五年级 · 画法几何学
观察

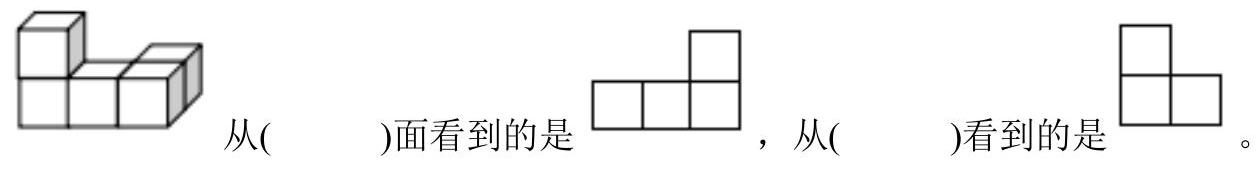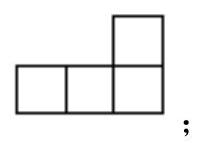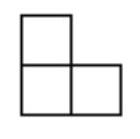
答案: 解上 右

【分析】观察从不同方向看到的小正方形个数与排列方式进行解答即可。

【详解】从上面看上层最右边有 1 个小正方形, 下层有 3 个小正方形, 即从上面看是:

从右面看, 上层最左边有 1 个小正方形, 下层有 2 个小正方形, 即从右面看是:

【点睛】本题考查物体的三视图, 解答本题的关键是掌握物体三视图的画法。